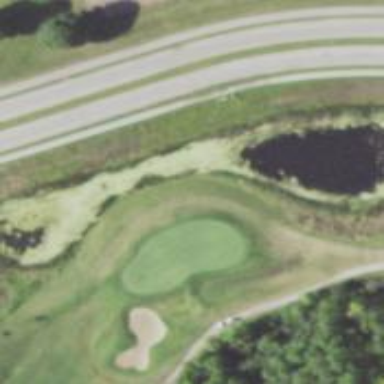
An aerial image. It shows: Golf hole.